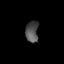
Tissue: lung
Cell type: Endothelial cells
Senescence score: 0.5535
Nuclear area (px): 268
Mean DAPI intensity: 79.683